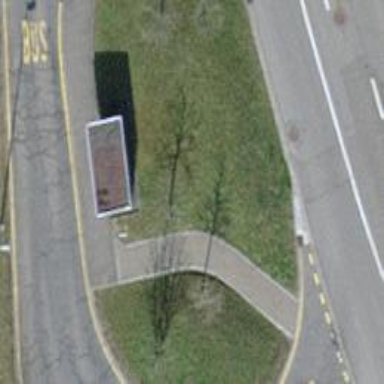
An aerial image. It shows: Platform with shelter for public transport.